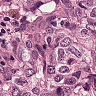
Metastatic tissue present: yes